Question: For first time I didn't get any error, but due to some reason the app got rejected.
But now I have tried twice, and getting this error, see image for reference.

Should I be worried about this, also I have tried uploading app using Application Loader and Xcode, it takes too much time and nothing happens even after 2 hours. My Interconnection is not bad. I can upload at 50-100 Kb/s.
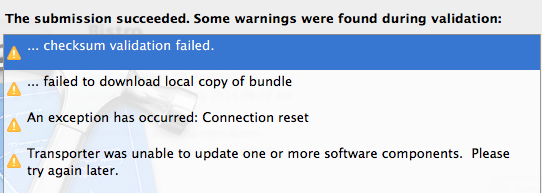
Answer: These warnings can be ignored, as with all these warning, my app is approved and will be soon available for download.
I had tried uploading using both Application Loader and XCode. I had also tried changing the port as some post recommend to upload the exported IPA via Application Loader, but finally I was able to upload it via XCode.
I got the above message when uploaded via XCode.
Prior to uploading I had validated the app and it was successfully validated.
Once you got a message of 'successful submission', 'wait for review' and ignore these warnings'.